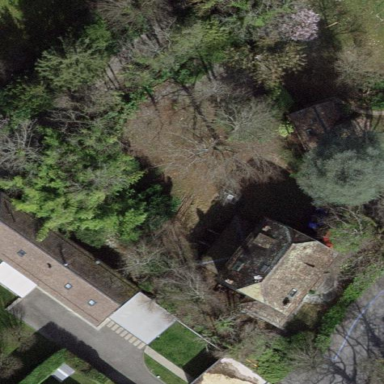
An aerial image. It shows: Garden enclosed by fence.